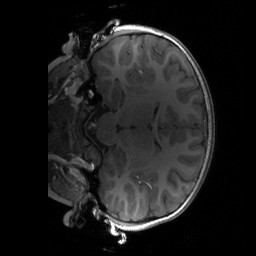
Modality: T1w
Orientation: coronal
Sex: male
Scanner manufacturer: siemens
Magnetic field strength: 3 T
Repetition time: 1.9 s
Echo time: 0.00243 s